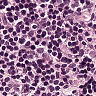
Metastatic tissue present: no